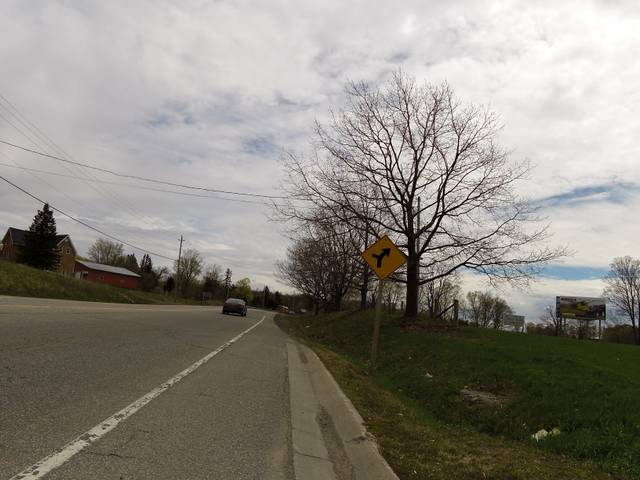
Region: Canada
Coordinates: 45.5884, -74.62